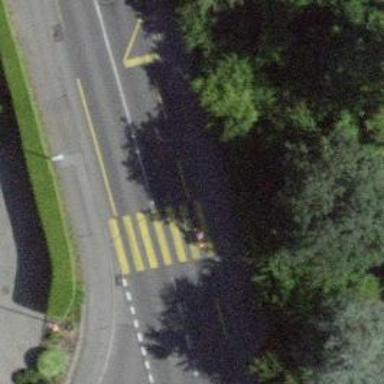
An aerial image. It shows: Pedestrian crossing with zebra markings on footway.